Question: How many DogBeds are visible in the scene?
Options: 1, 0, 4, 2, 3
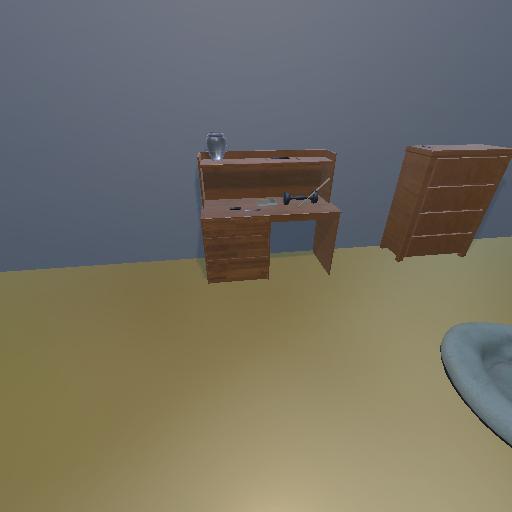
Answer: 1